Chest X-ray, AP view. Patient: 25 years old, sex M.
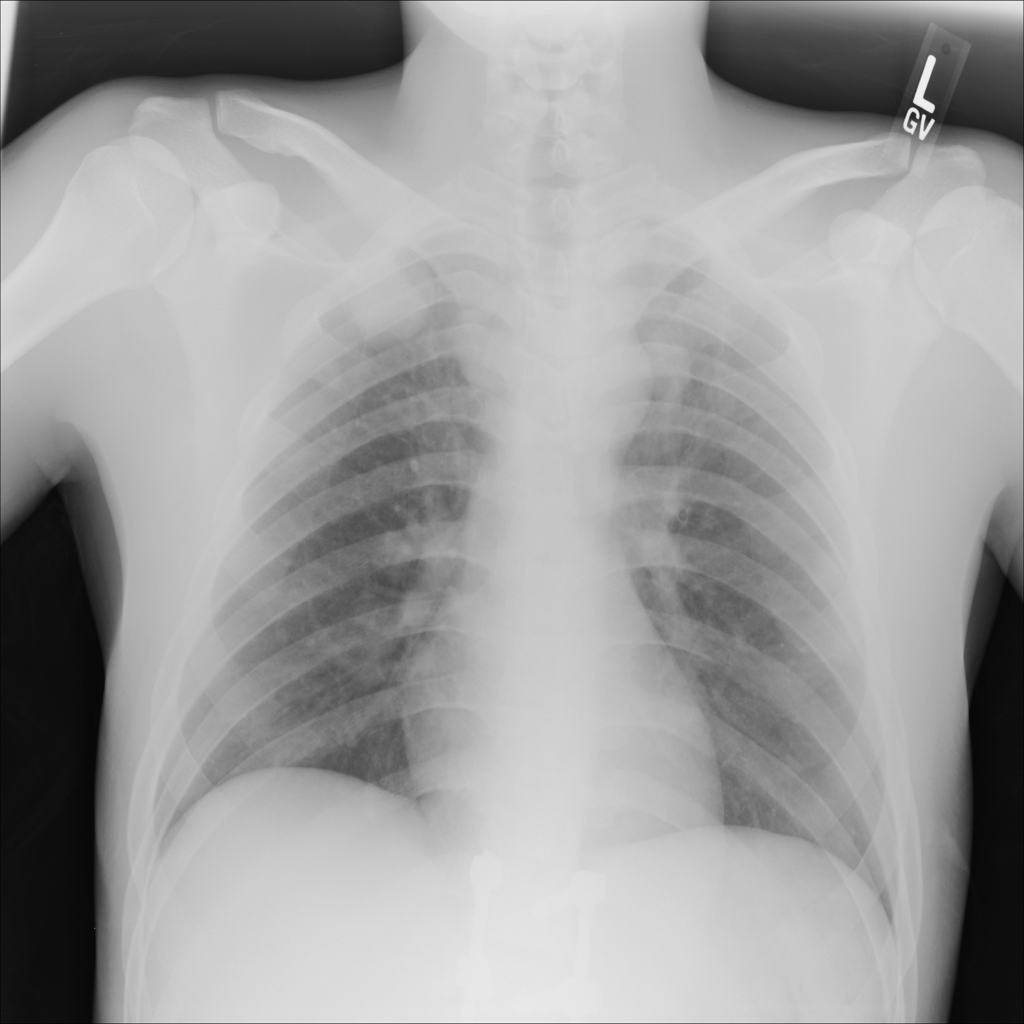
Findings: Nodule